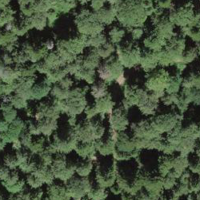
EUNIS habitat code: 44
Species observed at this site:
Cardamine heptaphylla
Mercurialis perennis